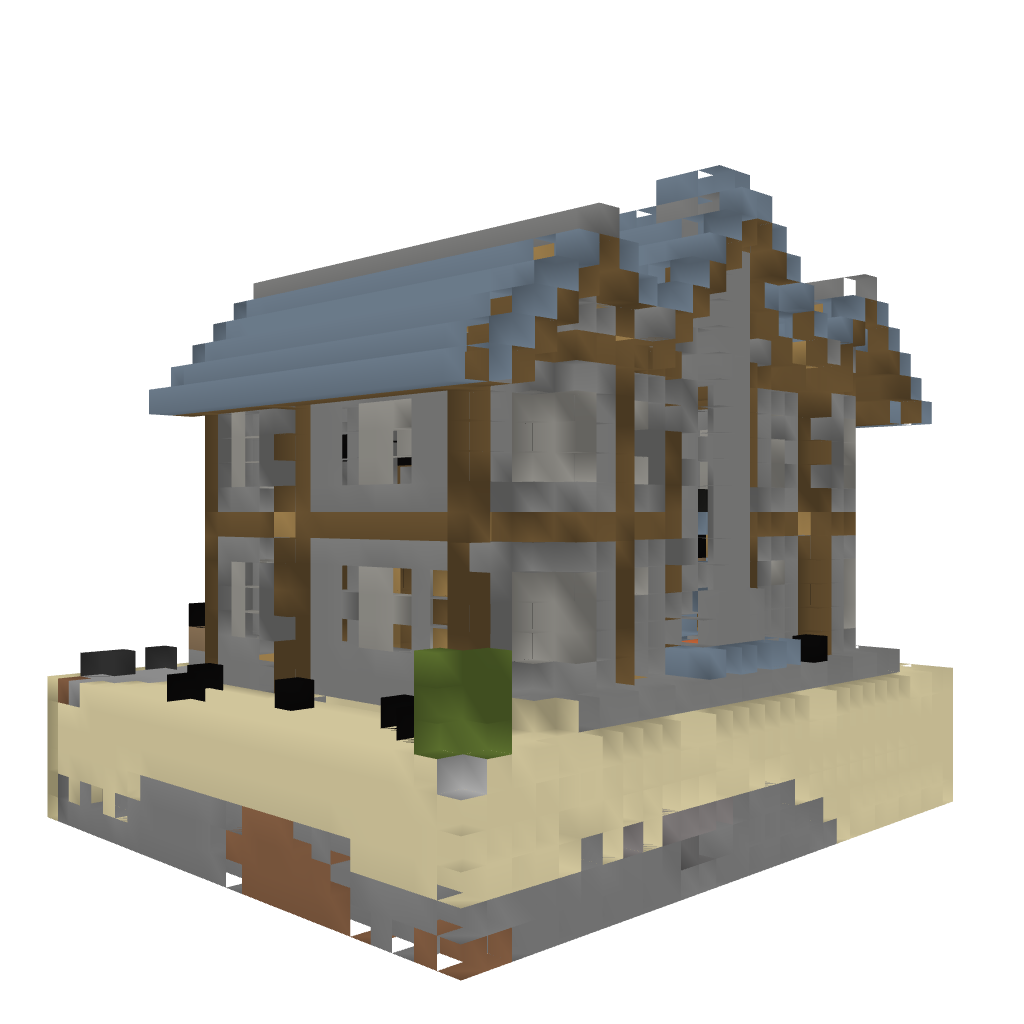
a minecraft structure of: Survival island house